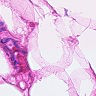
Metastatic tissue present: no